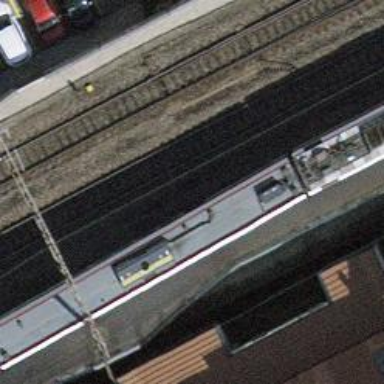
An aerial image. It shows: Single-track railway with electrified contact lines.